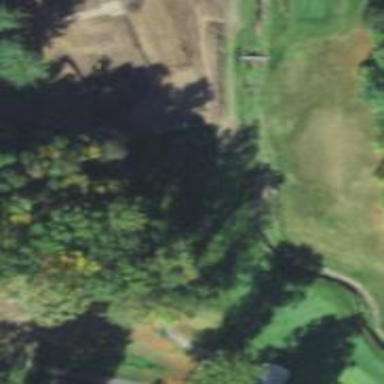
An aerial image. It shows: Golf hole.